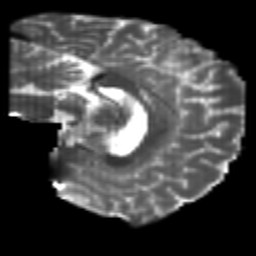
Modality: T2w
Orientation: sagittal
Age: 24
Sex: male
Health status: healthy
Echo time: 0.074 s